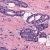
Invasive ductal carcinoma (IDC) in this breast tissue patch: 1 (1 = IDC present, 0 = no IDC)